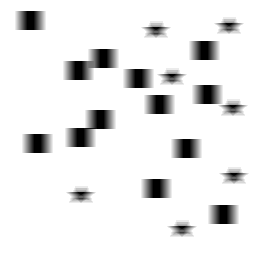
Squares: 13
Triangles: 0
Stars: 7
Total shapes: 20